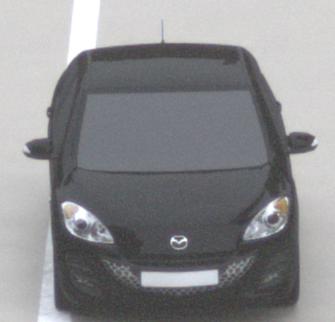
Make: Mazda
Model: 3 1.6
Detailed model: 3 (BL)
Model produced from: 2009/05
Model produced until: 2010/12
Doors: 5
Color: black
Road condition: dry road
Daytime: midday
Contrast: low contrast